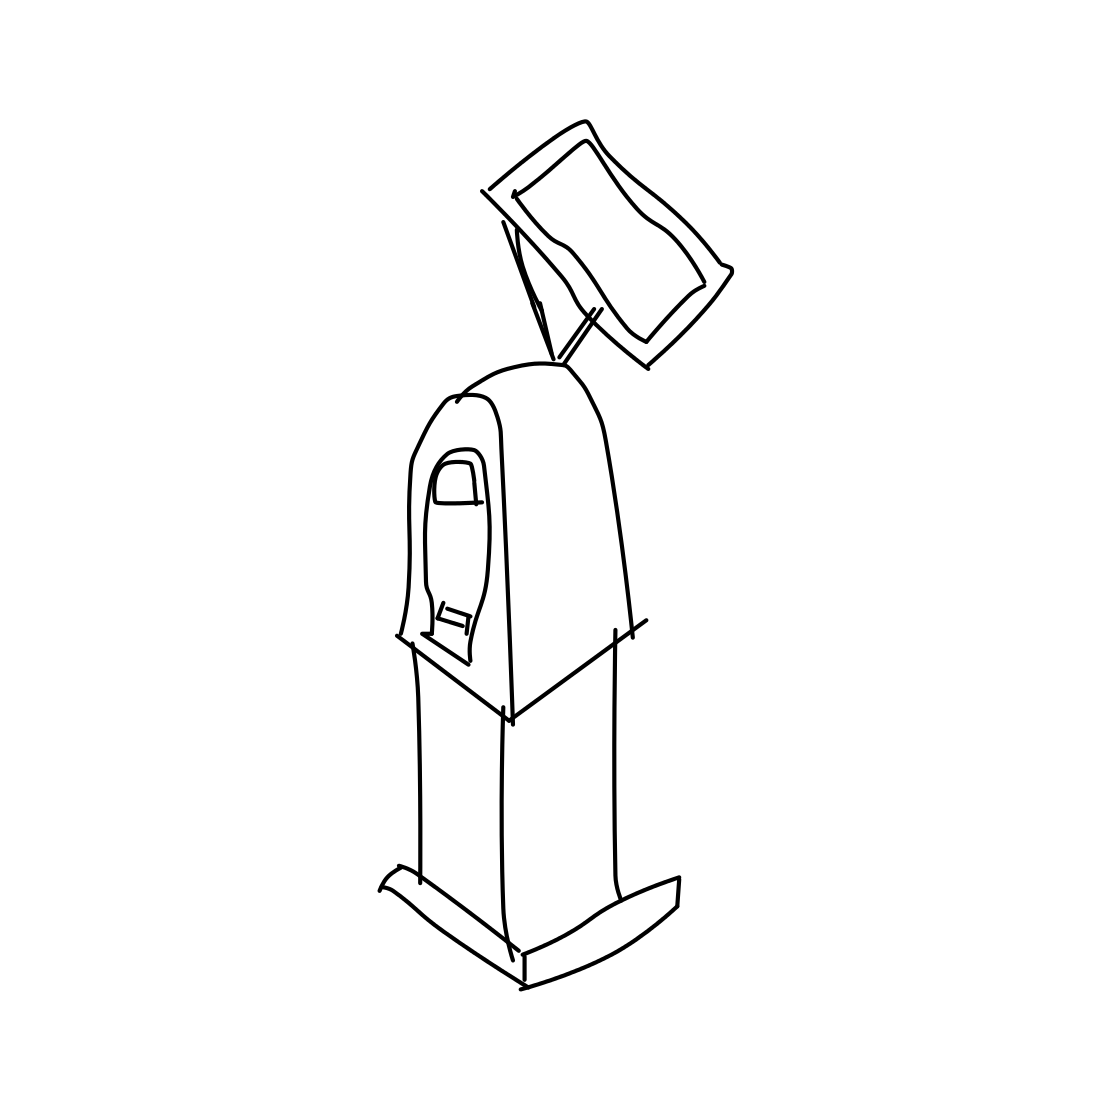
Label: parking meter